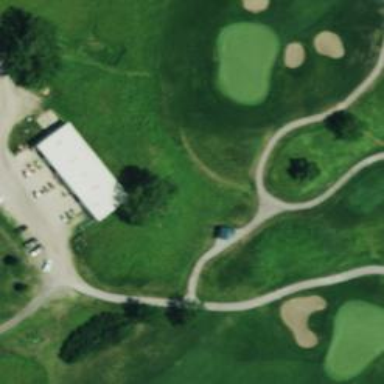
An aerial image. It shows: Golf cartpath that is also road path.